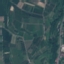
Land use / land cover class: PermanentCrop